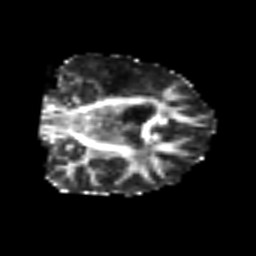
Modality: FA
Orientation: coronal
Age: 54
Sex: male
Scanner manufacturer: siemens
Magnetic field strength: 3 T
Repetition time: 6.1 s
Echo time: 0.101 s